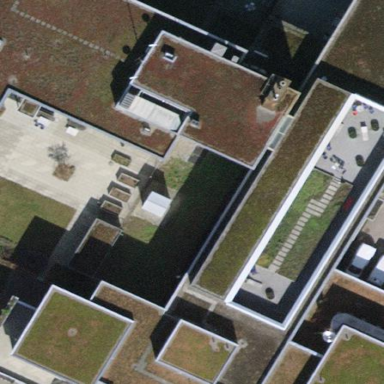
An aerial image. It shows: Part of hospital building.